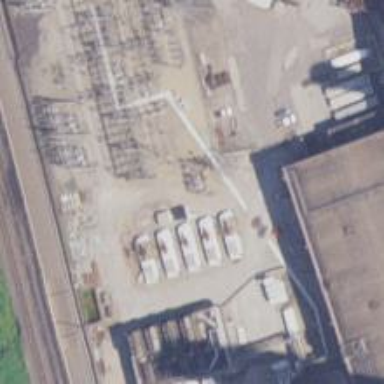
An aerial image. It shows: Generator for power supply.